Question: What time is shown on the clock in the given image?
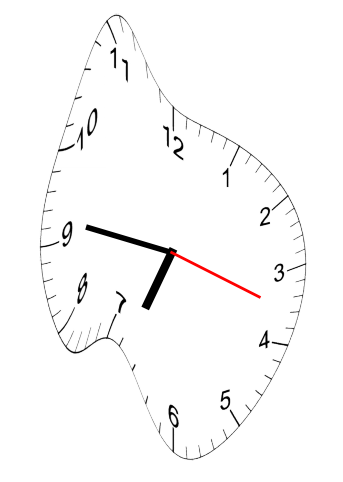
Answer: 06:46:18